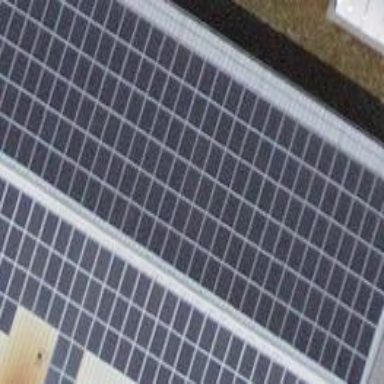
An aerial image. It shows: Solar power generator using photovoltaic method with solar photovoltaic panel types.